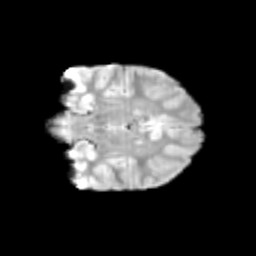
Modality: T2w
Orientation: coronal
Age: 10
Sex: female
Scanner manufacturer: siemens
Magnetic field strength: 3 T
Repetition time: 3.8 s
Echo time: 0.07 s